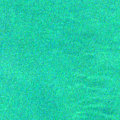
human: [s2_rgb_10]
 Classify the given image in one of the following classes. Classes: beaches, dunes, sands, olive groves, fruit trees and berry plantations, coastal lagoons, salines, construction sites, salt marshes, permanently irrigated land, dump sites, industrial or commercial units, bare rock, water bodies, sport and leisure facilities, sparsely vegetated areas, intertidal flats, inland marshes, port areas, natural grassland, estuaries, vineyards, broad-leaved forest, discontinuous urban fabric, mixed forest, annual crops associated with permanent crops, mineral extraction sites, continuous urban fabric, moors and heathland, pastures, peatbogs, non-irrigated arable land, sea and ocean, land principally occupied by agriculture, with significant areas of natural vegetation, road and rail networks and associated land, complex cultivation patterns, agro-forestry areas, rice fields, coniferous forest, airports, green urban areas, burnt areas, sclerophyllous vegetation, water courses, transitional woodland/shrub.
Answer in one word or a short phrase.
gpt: sea and ocean